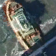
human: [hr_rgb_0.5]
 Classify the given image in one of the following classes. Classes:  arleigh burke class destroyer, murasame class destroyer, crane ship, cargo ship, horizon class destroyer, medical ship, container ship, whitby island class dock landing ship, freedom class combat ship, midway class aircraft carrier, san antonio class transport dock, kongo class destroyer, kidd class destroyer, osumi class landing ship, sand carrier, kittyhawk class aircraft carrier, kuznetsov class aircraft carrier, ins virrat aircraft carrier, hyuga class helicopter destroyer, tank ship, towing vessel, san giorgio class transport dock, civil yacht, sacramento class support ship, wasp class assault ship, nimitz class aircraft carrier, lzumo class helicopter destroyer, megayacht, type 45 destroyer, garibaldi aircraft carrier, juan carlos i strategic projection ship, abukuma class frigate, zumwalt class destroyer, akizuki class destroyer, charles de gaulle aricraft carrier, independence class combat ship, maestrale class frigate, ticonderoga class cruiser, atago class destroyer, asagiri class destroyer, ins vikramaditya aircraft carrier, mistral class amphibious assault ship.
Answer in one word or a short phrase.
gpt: Towing vessel